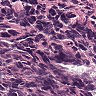
Metastatic tissue present: no